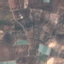
Land use / land cover: PermanentCrop